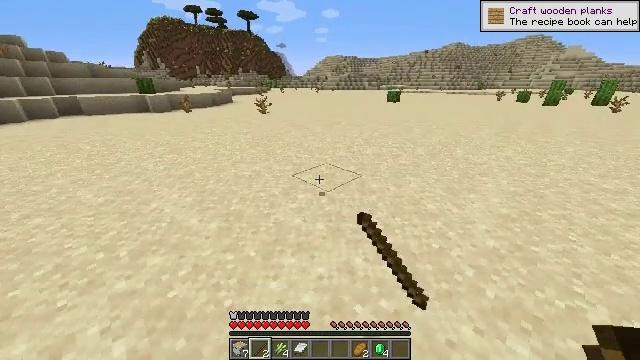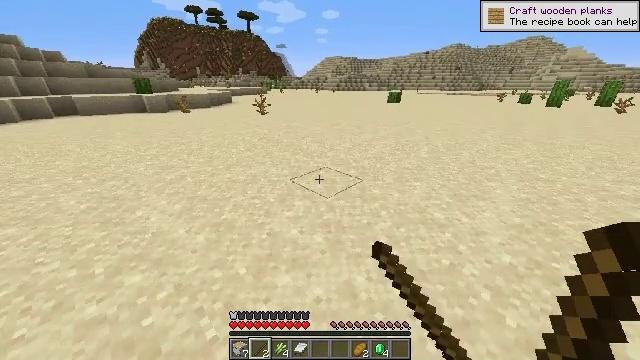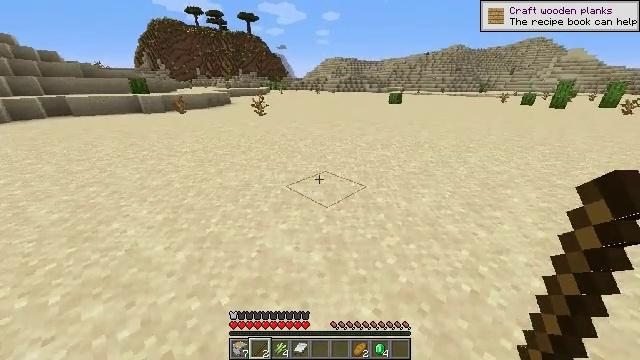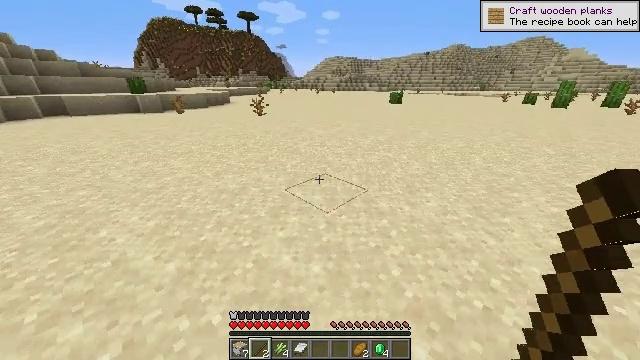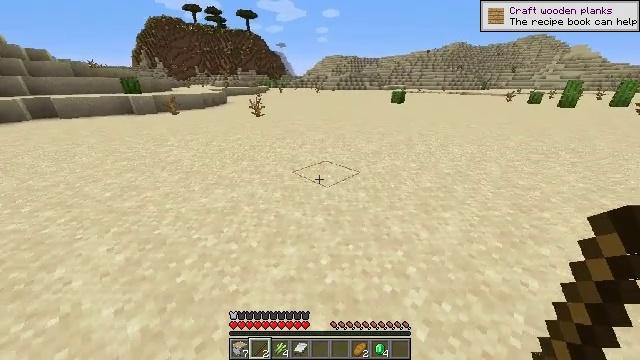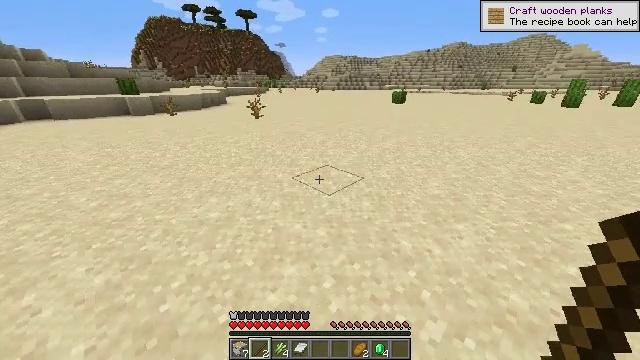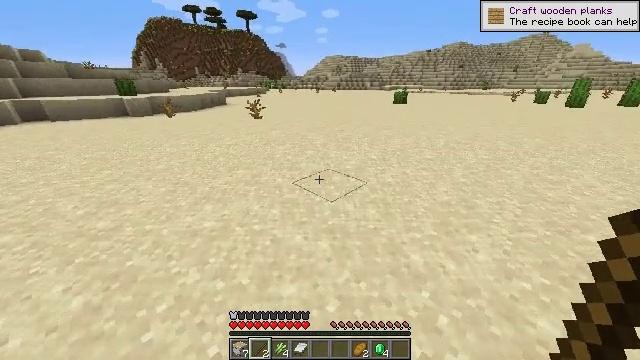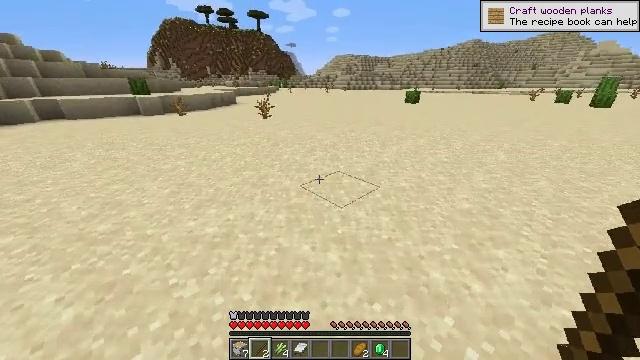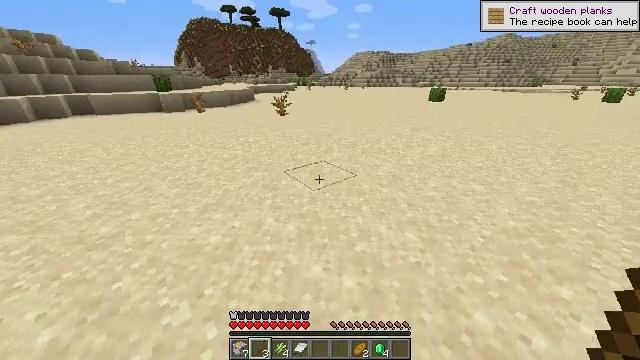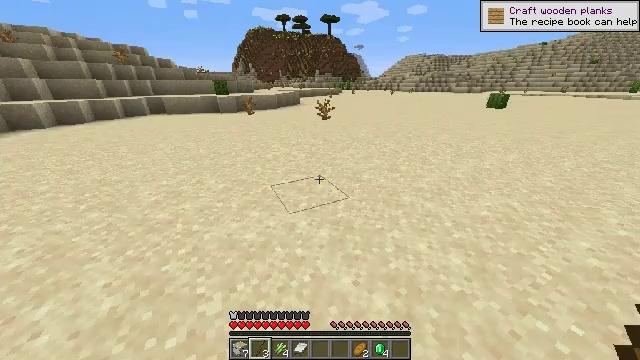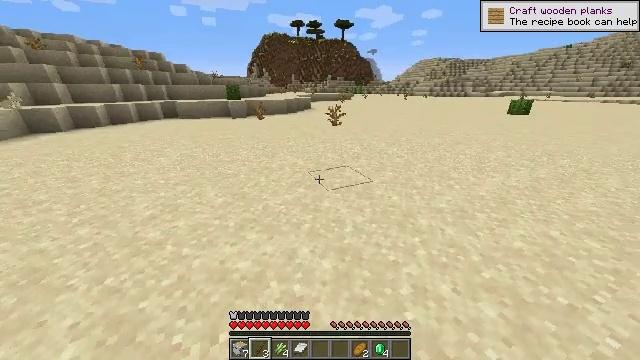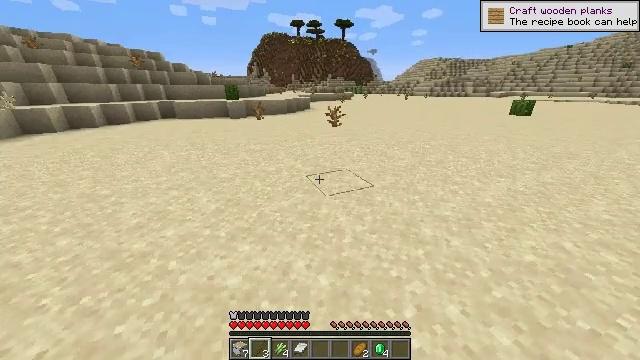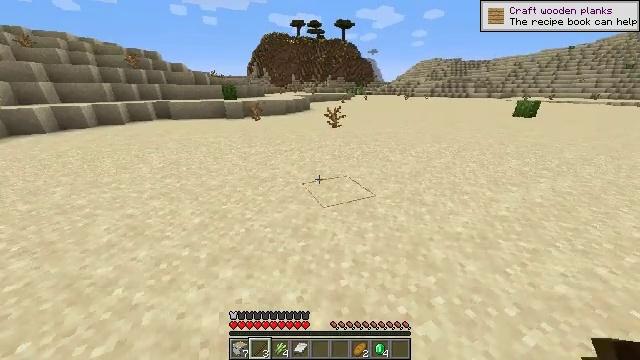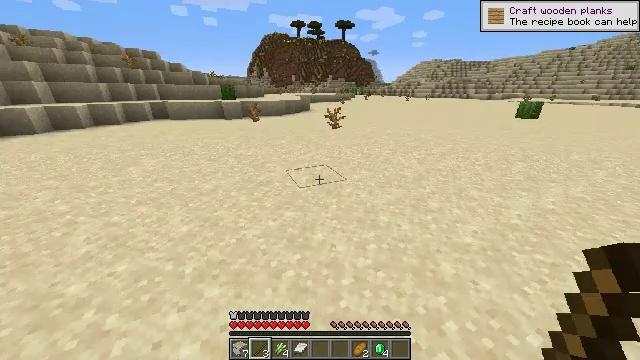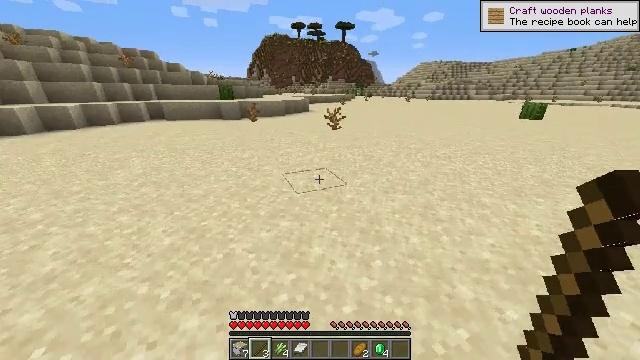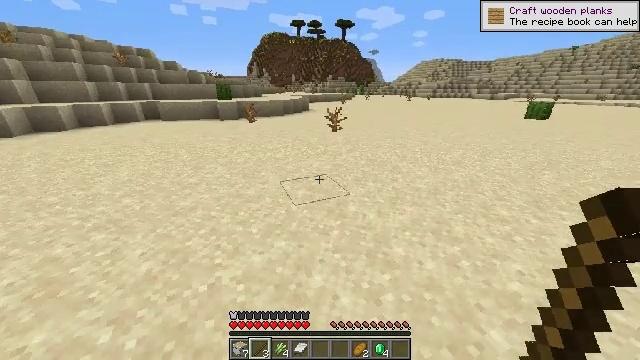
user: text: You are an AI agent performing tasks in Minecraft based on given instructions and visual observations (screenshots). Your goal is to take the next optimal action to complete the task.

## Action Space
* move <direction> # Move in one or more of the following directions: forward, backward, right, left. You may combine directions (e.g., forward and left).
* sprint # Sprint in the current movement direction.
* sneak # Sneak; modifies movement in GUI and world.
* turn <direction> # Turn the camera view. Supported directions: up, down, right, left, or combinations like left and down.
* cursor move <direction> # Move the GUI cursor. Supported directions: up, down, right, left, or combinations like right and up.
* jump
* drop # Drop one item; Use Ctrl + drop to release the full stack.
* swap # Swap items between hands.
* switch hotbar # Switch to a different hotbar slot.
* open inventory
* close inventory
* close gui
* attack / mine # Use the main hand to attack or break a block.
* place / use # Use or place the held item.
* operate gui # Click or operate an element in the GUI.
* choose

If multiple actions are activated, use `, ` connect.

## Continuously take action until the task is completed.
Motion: motion action
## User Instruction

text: Break the dead bush for sticks.
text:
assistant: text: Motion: move forward
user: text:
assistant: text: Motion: move forward
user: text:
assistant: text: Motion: move forward
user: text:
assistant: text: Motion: move forward
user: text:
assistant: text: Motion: move forward
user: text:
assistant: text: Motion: move forward
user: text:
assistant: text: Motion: move forward, turn left
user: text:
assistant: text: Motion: move forward, turn left
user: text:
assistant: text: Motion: move forward, turn left and up
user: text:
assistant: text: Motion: move forward, turn left and up
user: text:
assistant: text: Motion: move forward
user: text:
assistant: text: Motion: move forward
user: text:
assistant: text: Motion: move forward
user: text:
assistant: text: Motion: move forward
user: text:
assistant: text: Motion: move forward
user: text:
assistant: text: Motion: move forward
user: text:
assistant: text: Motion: move forward
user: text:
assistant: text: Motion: move forward
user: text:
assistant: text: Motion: move forward
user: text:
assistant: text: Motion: move forward
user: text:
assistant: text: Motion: move forward
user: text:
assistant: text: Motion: move forward
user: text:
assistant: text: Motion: move forward
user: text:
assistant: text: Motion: move forward
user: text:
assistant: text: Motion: move forward
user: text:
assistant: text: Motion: move forward
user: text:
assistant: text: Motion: move forward
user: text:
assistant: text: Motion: move forward
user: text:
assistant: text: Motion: move forward, turn right
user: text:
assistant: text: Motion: move forward, turn right